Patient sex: M
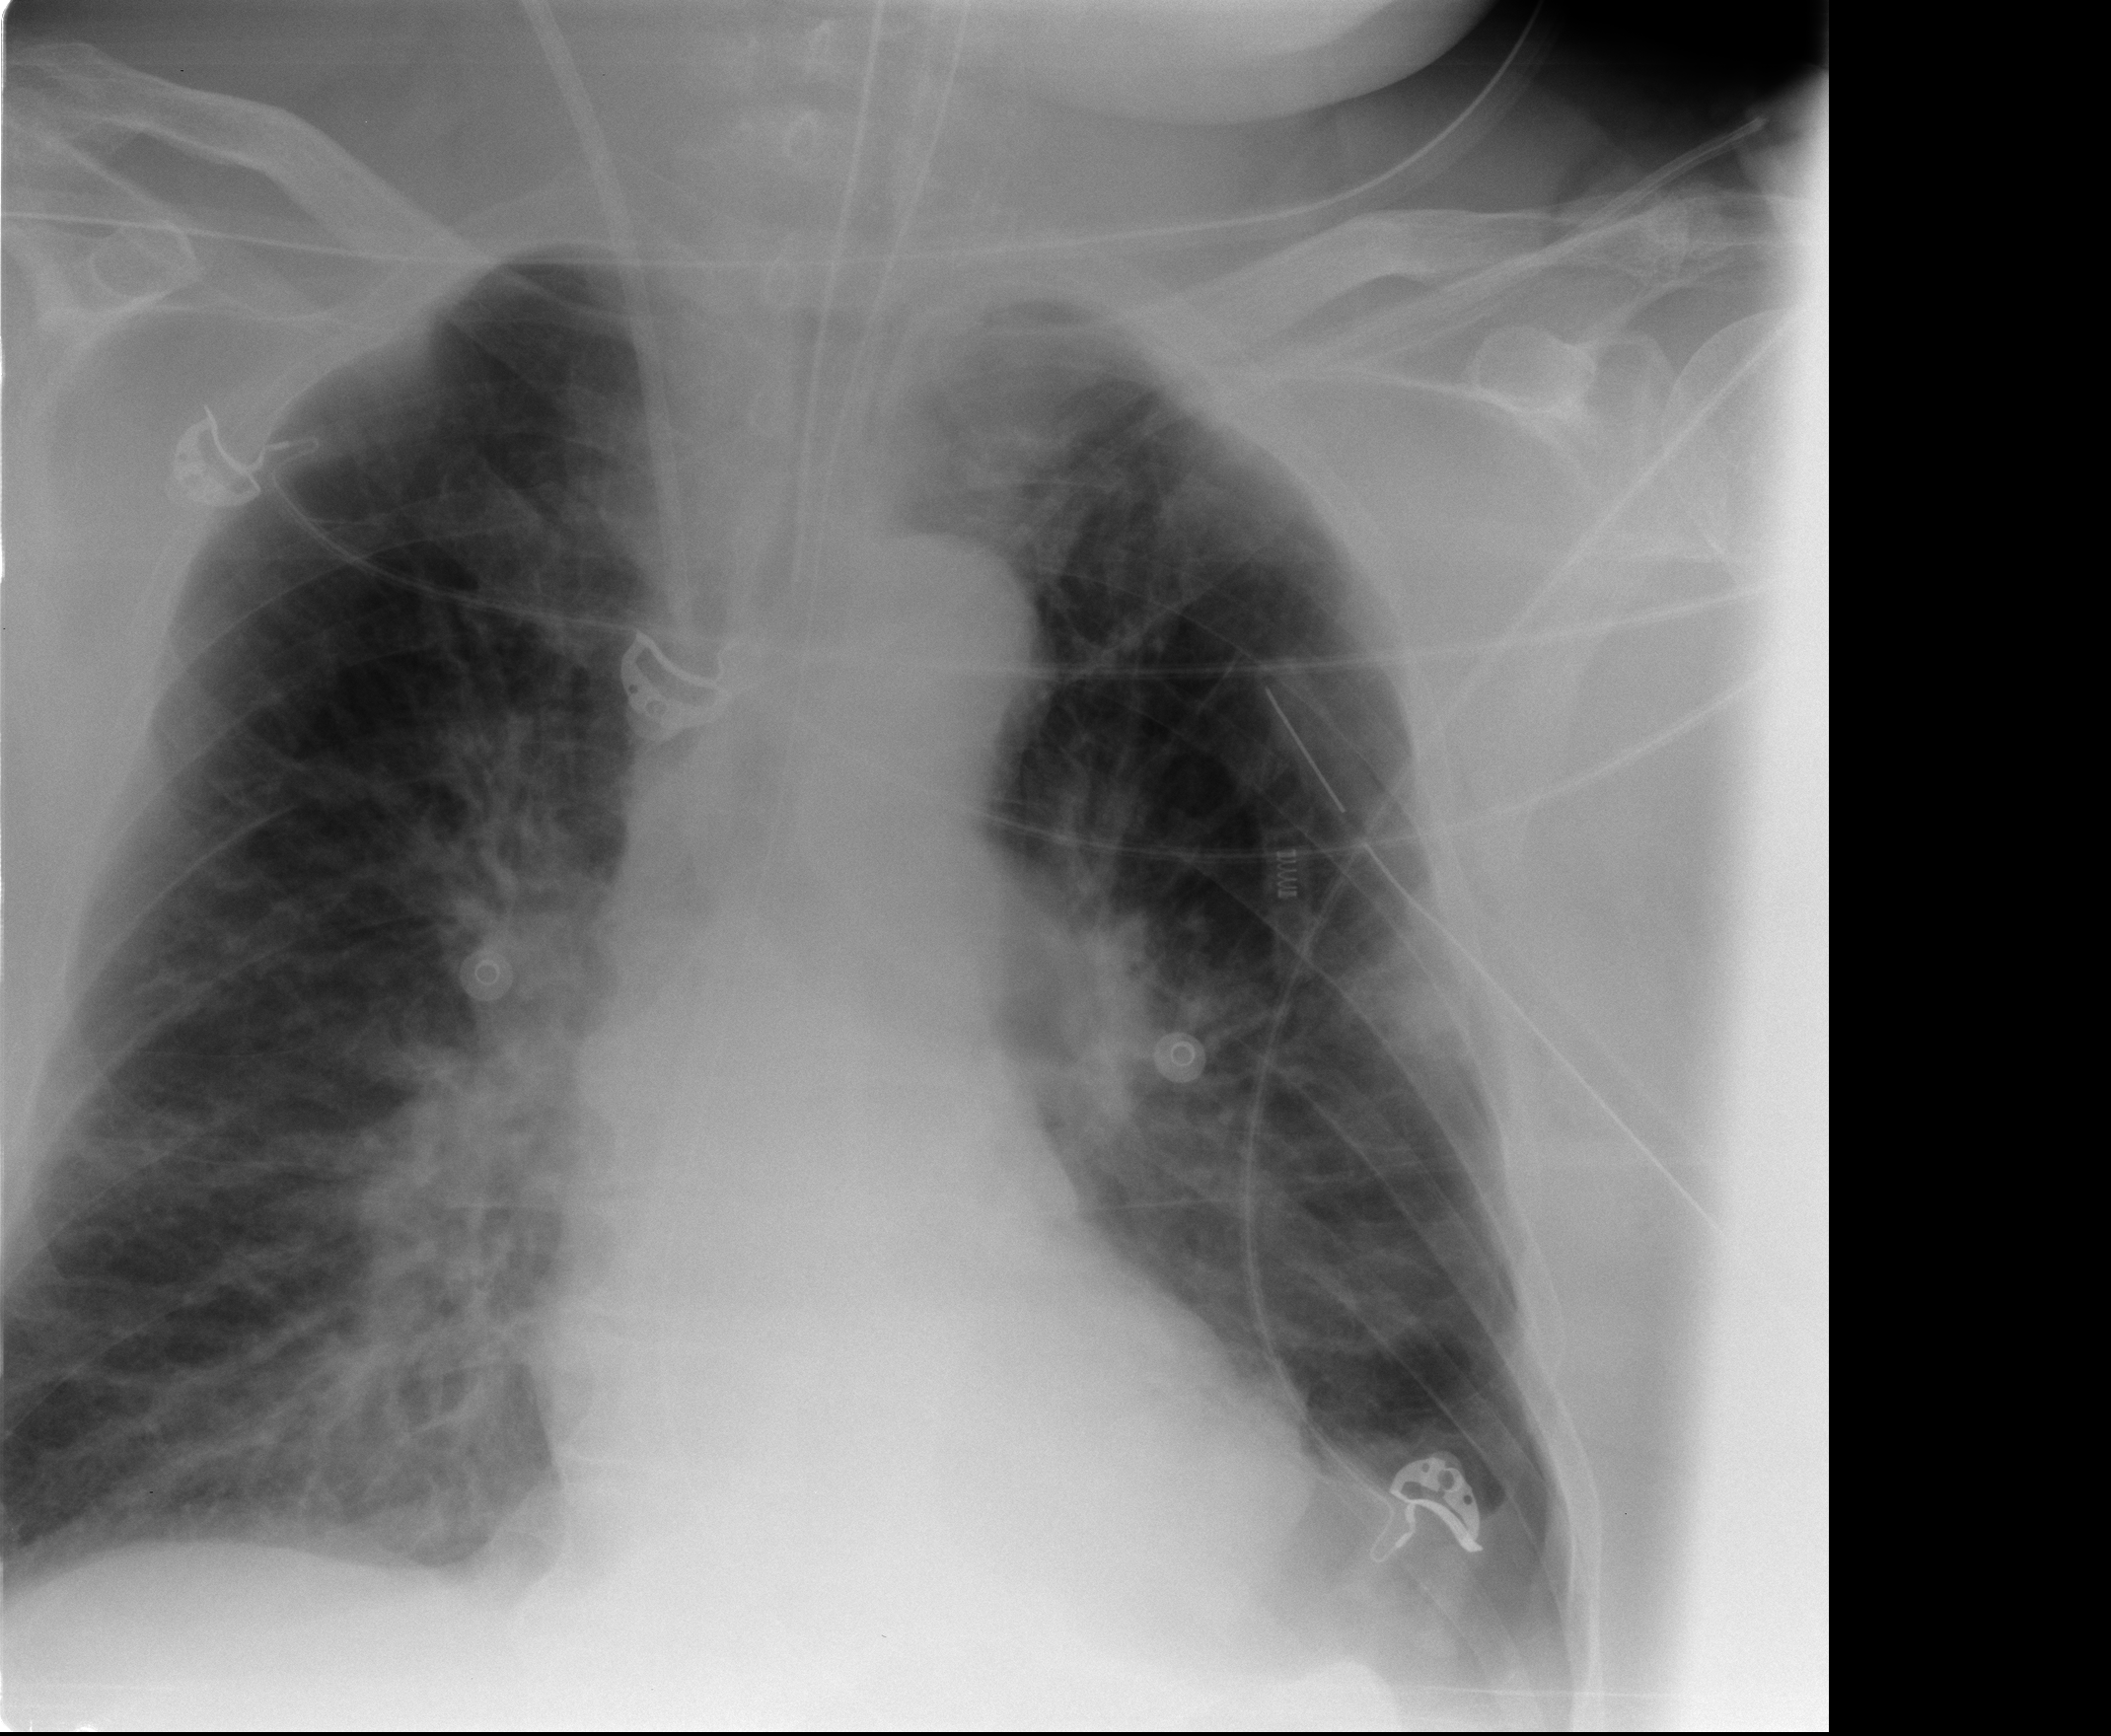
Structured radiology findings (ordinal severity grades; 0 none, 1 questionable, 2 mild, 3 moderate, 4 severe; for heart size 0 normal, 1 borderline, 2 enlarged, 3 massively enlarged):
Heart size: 0
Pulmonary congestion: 3
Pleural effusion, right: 2
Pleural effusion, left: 2
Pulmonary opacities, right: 0
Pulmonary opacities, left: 0
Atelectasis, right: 2
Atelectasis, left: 0